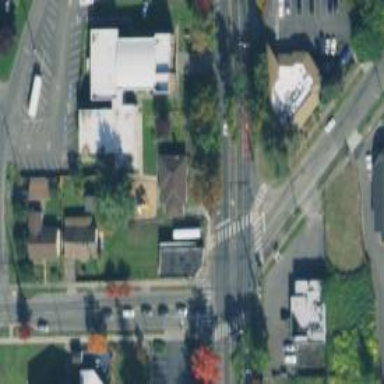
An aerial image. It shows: Marked crossing on the road.